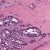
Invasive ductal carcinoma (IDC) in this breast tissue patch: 0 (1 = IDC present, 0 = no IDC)